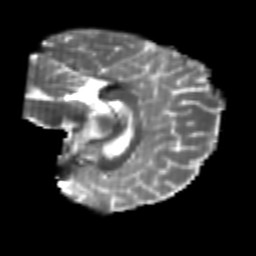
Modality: T2w
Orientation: sagittal
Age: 23
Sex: female
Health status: healthy
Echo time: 0.074 s